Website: apple
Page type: account-selection
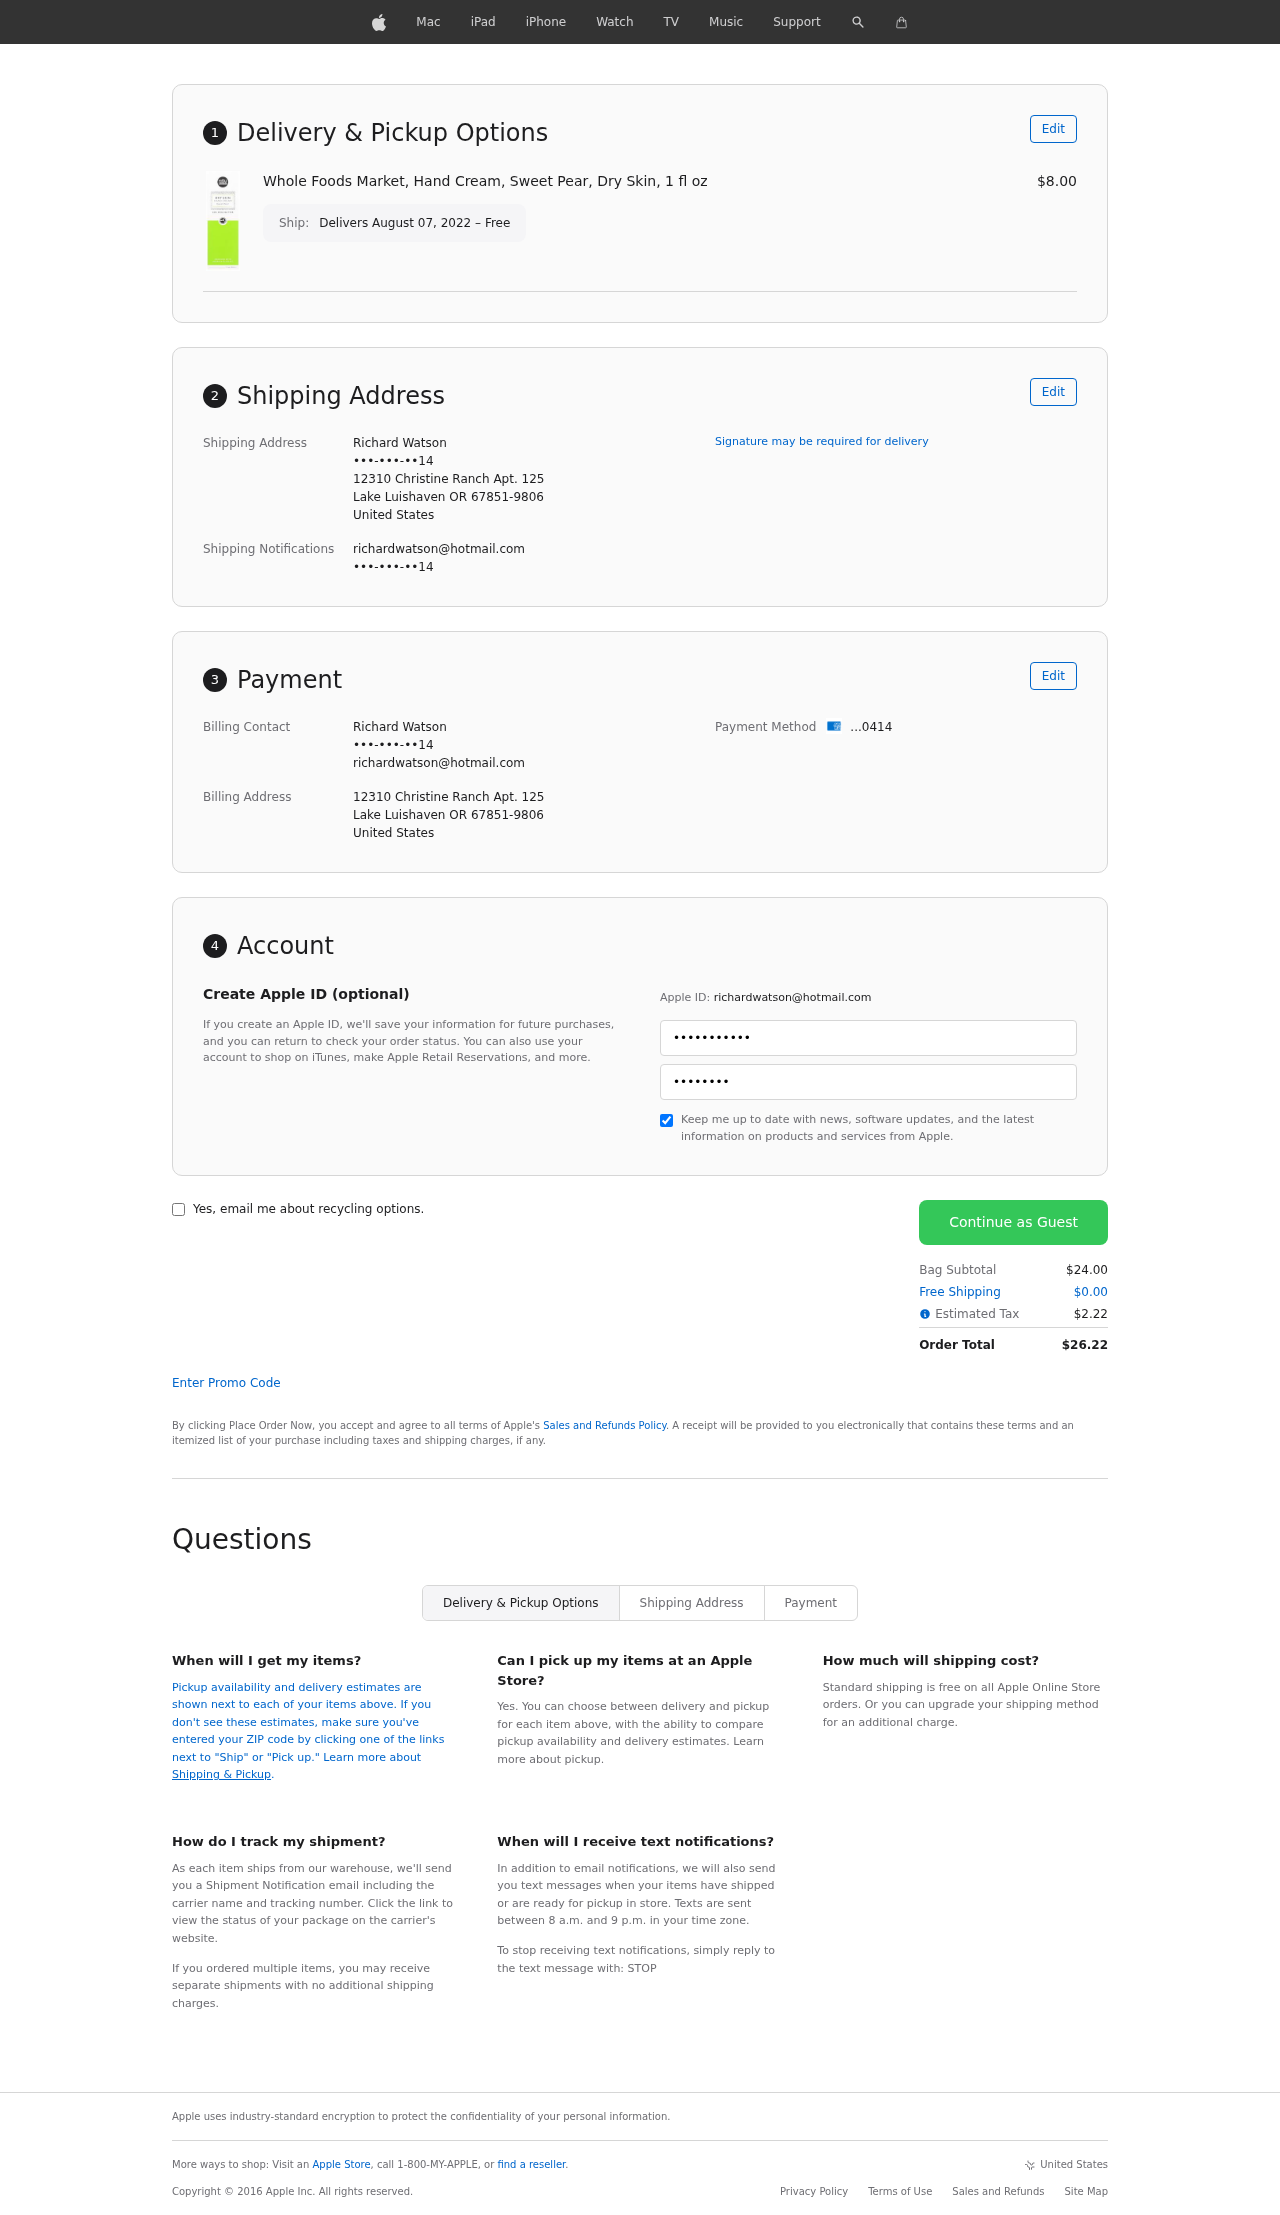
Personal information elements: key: PII_CARD_LAST4
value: ...0414
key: PII_CITY
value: Lake Luishaven
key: PII_COUNTRY
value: United States
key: PII_EMAIL
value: richardwatson@hotmail.com
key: PII_FULLNAME
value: Richard Watson
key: PII_PHONE
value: •••-•••-••14
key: PII_POSTCODE_FULL
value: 67851-9806
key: PII_POSTCODE_FULL
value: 67851
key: PII_STATE_ABBR
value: OR
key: PII_STREET
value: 12310 Christine Ranch Apt. 125
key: PII_PHONE2
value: •••-•••-••14
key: PII_FIRSTNAME
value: Richard
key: PII_LASTNAME
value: Watson
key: PII_FULLNAME2
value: Richard Watson
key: PII_FULLNAME3
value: Richard Watson
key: PII_FIRSTNAME2
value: Richard
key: PII_FIRSTNAME3
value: Richard
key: PII_LASTNAME2
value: Watson
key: PII_LASTNAME3
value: Watson
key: PII_FIRSTNAME_DERIVED
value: Richard
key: PII_LASTNAME_DERIVED
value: Watson
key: PII_FULLNAME_DERIVED
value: Richard Watson
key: PII_NAME_FULL_DERIVED
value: Richard Watson
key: PII_PHONE3
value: •••-•••-••14
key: PII_EMAIL2
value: richardwatson@hotmail.com
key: PII_EMAIL3
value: richardwatson@hotmail.com
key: PII_POSTCODE
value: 67851
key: PII_POSTCODE_EXT
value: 9806
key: PII_POSTCODE_NUMERIC
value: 67851
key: PII_POSTCODE_EXT_NUMERIC
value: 9806
Product elements: key: PRODUCT1_NAME
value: Whole Foods Market, Hand Cream, Sweet Pear, Dry Skin, 1 fl oz
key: PRODUCT1_PRICE
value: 8
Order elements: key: ORDER_DELIVERY_DATE
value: Delivers August 07, 2022 – Free
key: ORDER_SUBTOTAL
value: $24.00
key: ORDER_SHIPPING_COST
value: $0.00
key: ORDER_TAX
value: $2.22
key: ORDER_TOTAL
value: $26.22